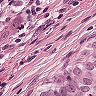
Metastatic tissue present: yes